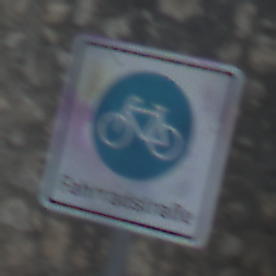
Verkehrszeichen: BeginnFahrradstrasse
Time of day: MorningAfternoon
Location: Outdoor (Suburban)
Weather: PartlyCloudy
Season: NotSpecified
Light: Natural